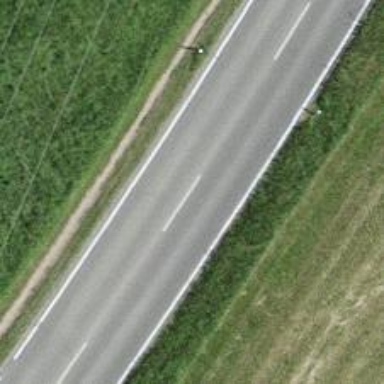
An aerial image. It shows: Tertiary road with asphalt surface.